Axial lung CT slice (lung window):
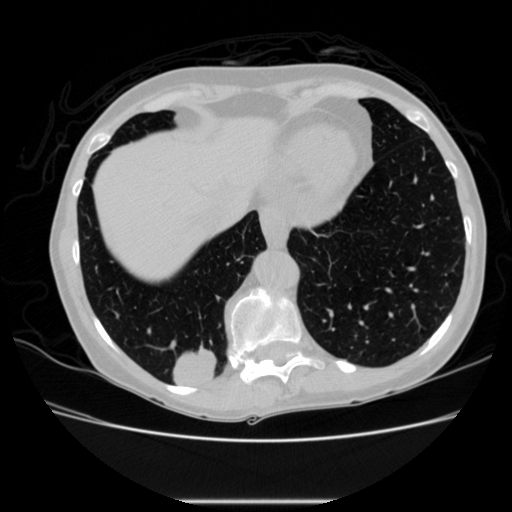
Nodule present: no